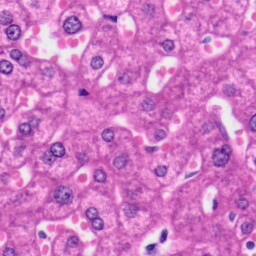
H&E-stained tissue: Liver